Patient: sex F, age 83
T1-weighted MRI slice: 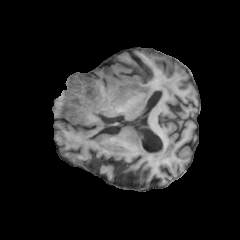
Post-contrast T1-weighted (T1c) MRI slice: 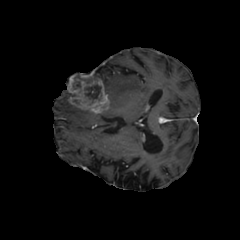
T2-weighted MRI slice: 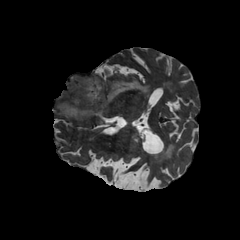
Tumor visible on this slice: yes
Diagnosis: Glioblastoma, IDH-wildtype
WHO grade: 4